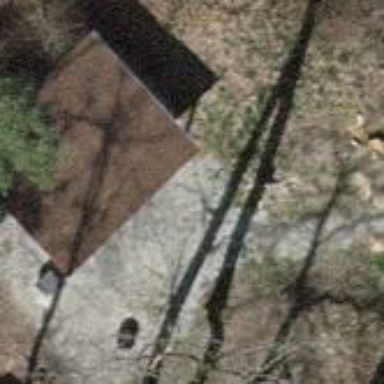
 providing place for outdoor activities."